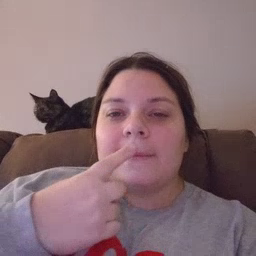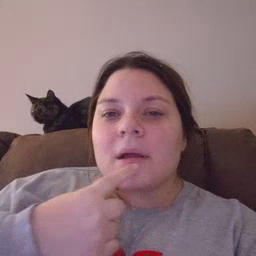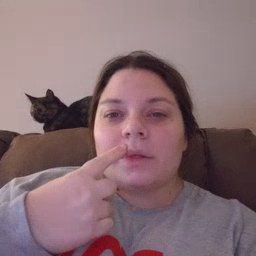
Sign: mouth